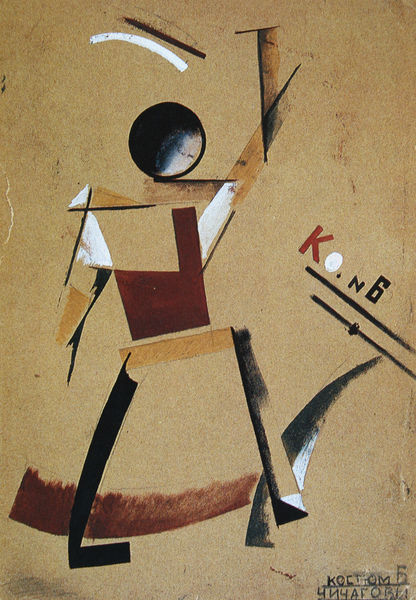
Titel: Kostümentwurf Nr.6
Künstler: Galina Tschitschagowa
Standort: Mailand
Institution: Sammlung Alberto Sandretti
Schlagwörter: blau, kopf, mann, gelb, bewegung, schwarz, weiss, zeichnung, rot, arme, signatur, figur, kreis, beine, rückenansicht, flächen, violett, linien, gestalt, schraffuren, konturen, entwurf, geometrisch, dreiecke, russisch